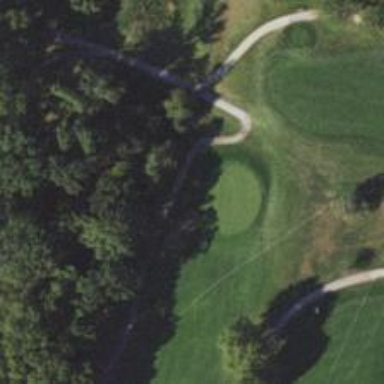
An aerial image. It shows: View of golf hole.